Field crop: maize
Growth stage: 2
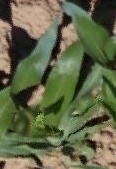
Species: maize